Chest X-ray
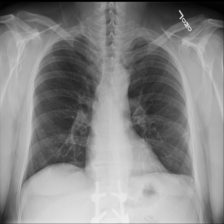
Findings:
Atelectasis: negative
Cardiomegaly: negative
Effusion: negative
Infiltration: negative
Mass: negative
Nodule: negative
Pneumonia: negative
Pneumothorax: negative
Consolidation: negative
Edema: negative
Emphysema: negative
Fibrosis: negative
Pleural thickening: negative
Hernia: negative